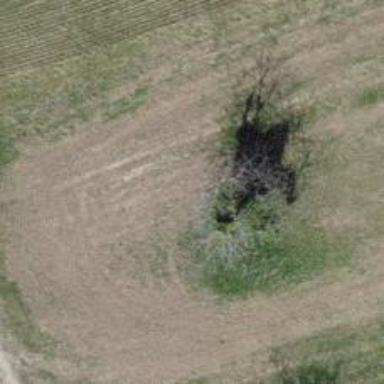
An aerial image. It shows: Beautiful tree in nature.